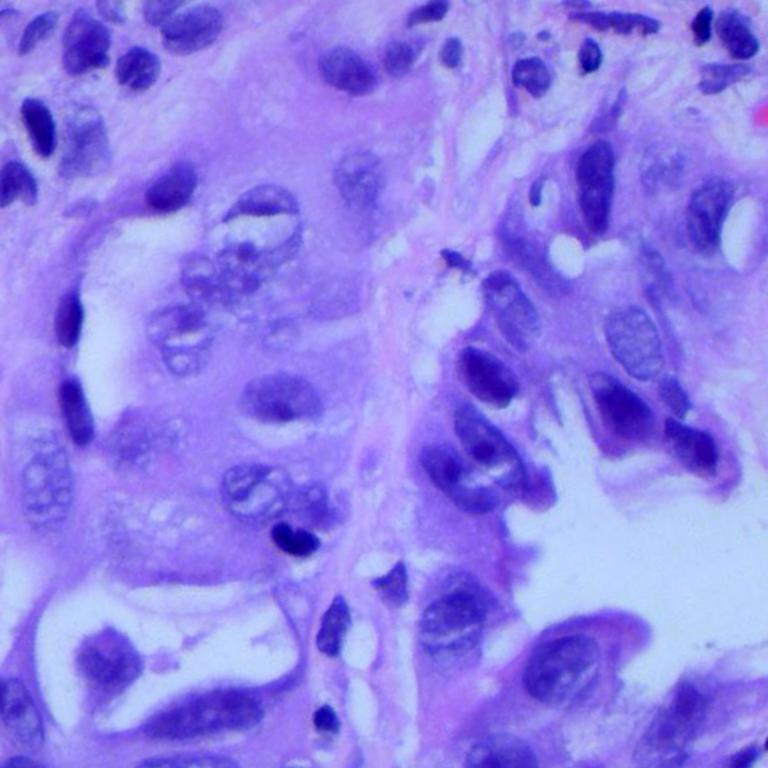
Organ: lung
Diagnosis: adenocarcinomas